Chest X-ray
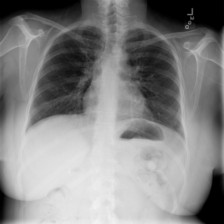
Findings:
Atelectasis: negative
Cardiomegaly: negative
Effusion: negative
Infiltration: positive
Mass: negative
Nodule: negative
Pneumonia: negative
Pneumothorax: negative
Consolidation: negative
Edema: negative
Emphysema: negative
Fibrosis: positive
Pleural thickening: negative
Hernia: negative